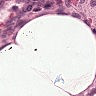
Metastatic tissue present: no